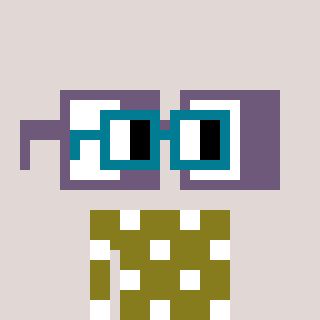
a pixel art character with square dark green glasses, a glasses-shaped head and a gunk-colored body on a warm background